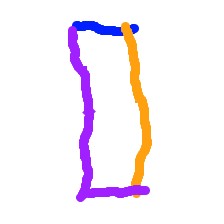
Shape: rectangle